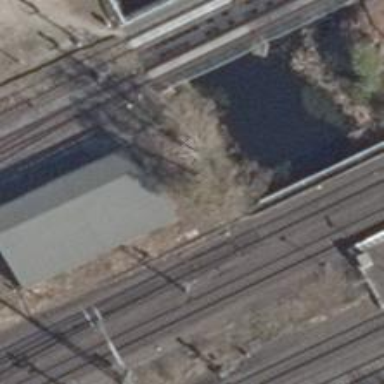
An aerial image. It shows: Railway switch with the turnout side on the left.